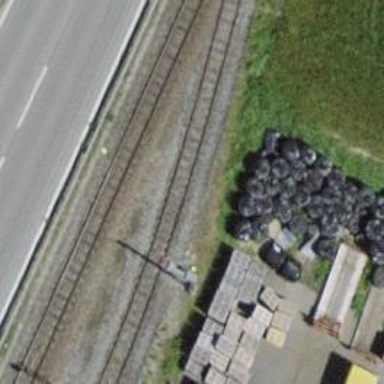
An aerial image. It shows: Narrow-gauge railway with electrified tracks using contact line. It serves as spur with single track.